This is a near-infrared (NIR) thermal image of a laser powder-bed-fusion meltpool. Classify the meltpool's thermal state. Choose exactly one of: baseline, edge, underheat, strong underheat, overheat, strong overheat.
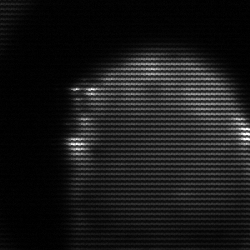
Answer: edge